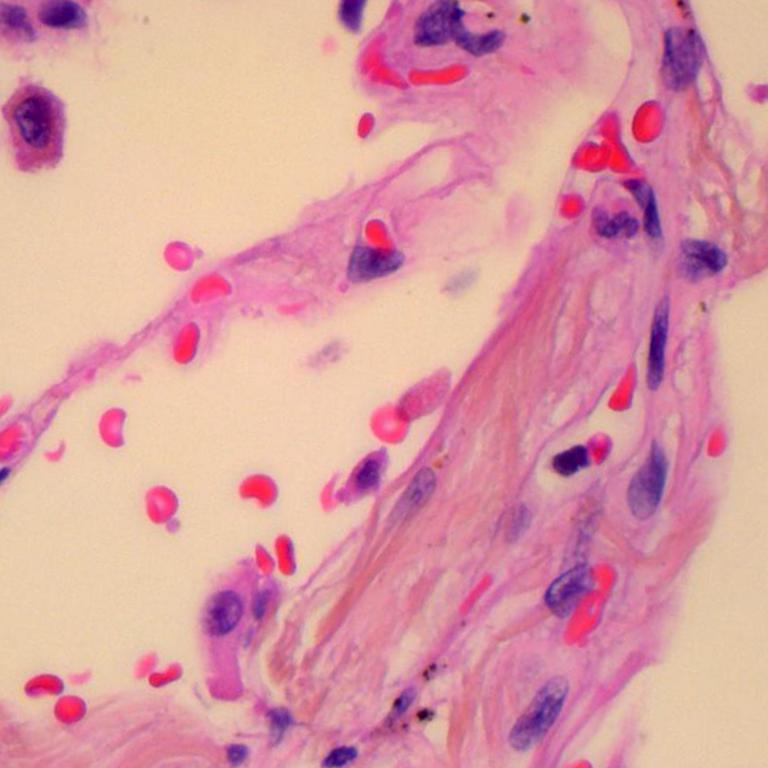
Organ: lung
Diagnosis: benign